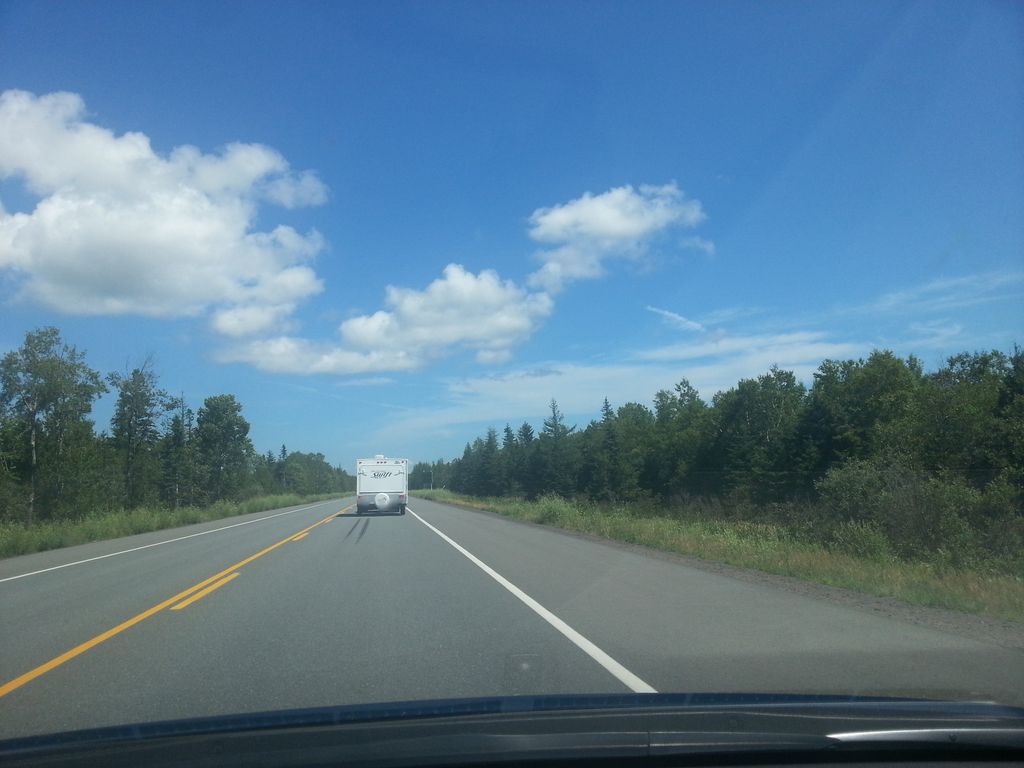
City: charlottetown